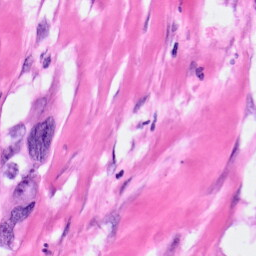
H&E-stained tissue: Pancreatic